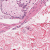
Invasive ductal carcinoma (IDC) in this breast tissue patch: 0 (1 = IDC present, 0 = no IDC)